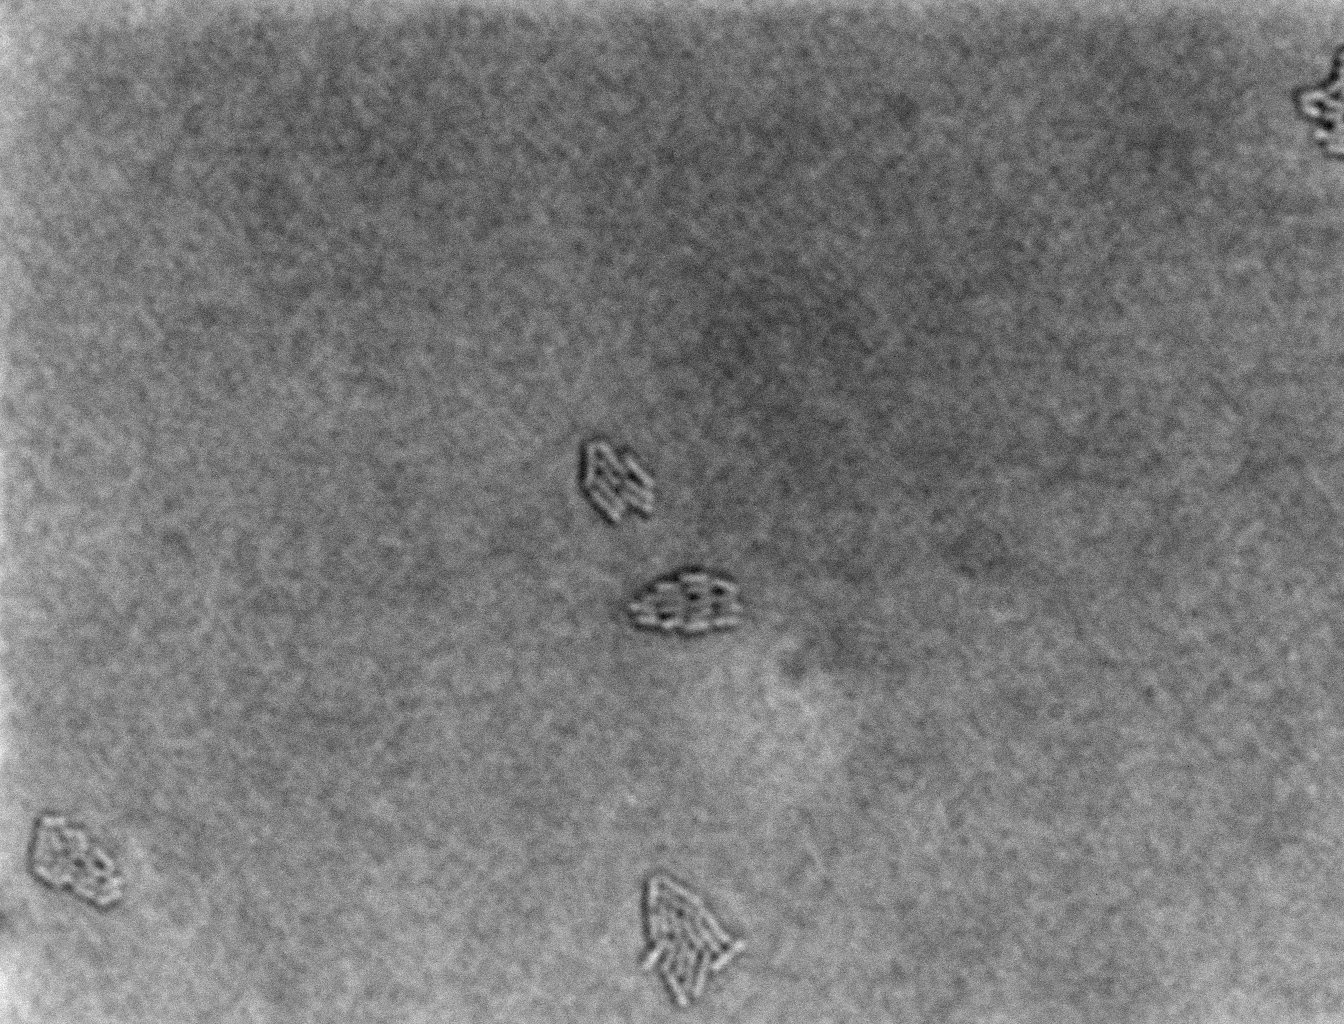
Brightfield microscopy, 60x objective, 3 h incubation